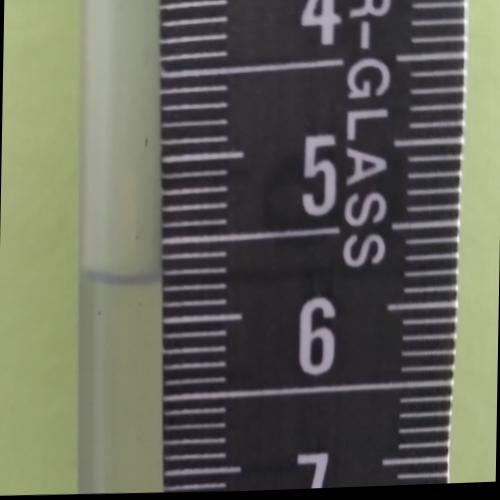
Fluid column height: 5.7 cm